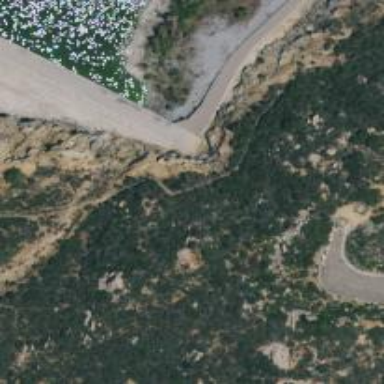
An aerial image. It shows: Dam along waterway.